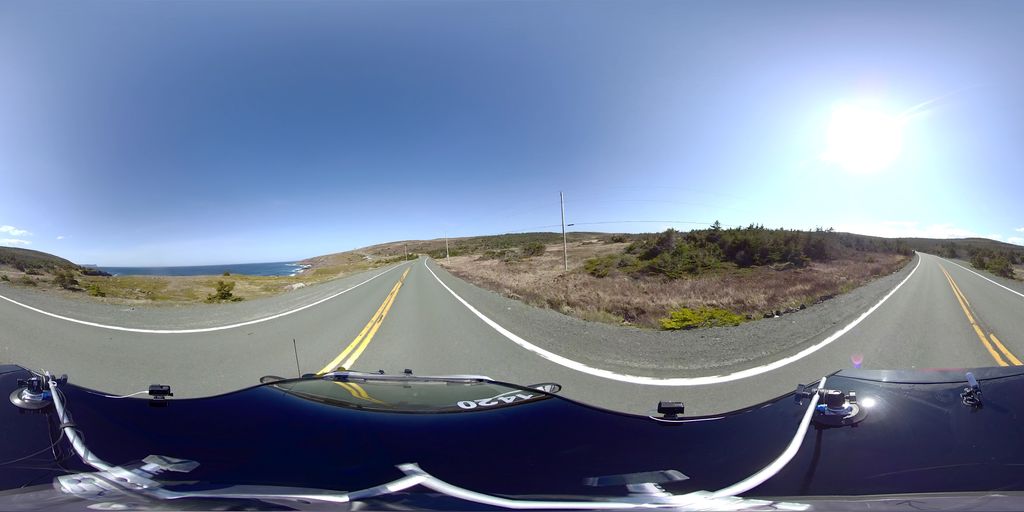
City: st_johns